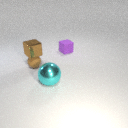
small purple rubber cube behind large cyan metal sphere